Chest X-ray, AP view. Patient: 57 years old, sex M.
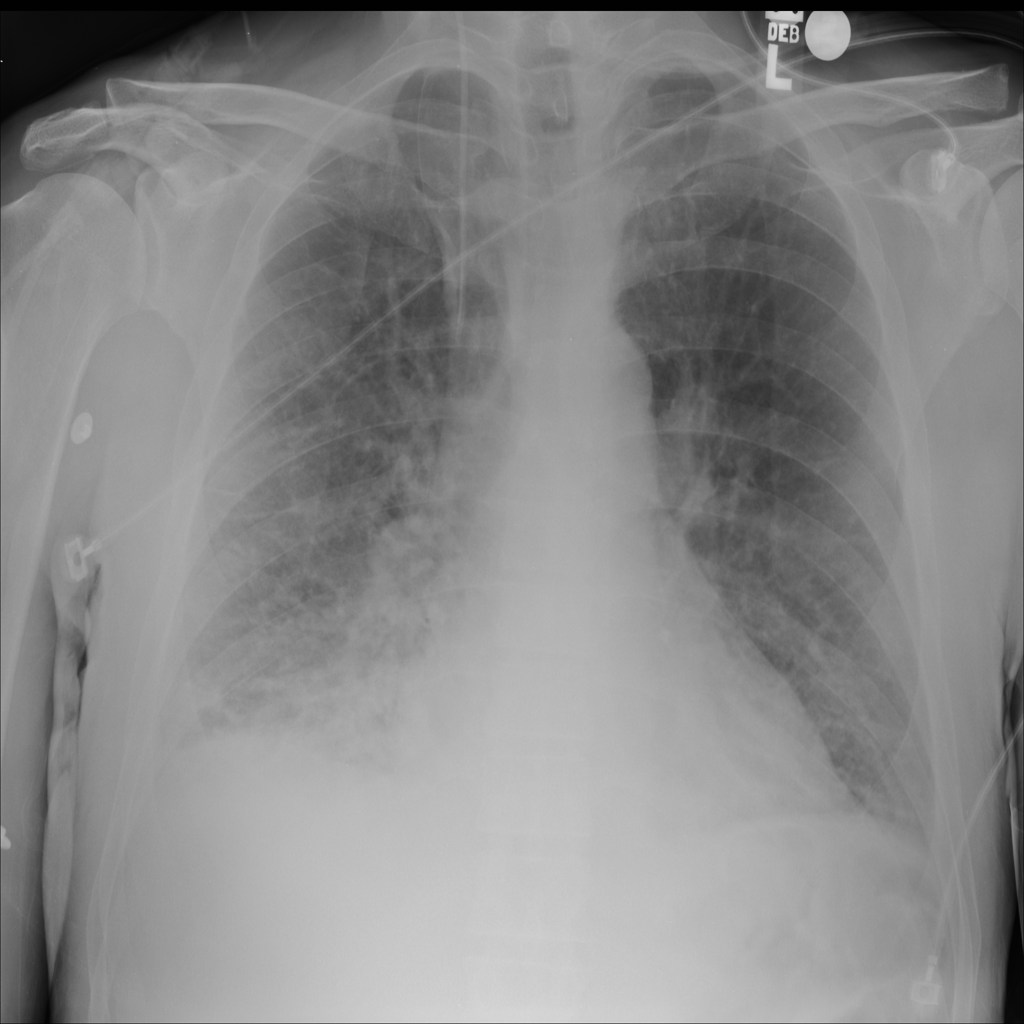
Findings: Atelectasis, Infiltration, Pleural_Thickening